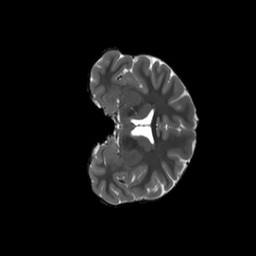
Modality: T2w
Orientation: coronal
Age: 25
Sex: female
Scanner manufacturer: siemens
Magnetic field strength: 3 T
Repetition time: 3.2 s
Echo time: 0.566 s